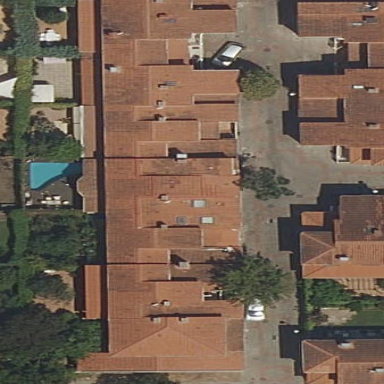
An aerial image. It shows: Terrace building.